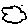
Label: cloud